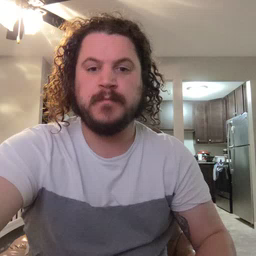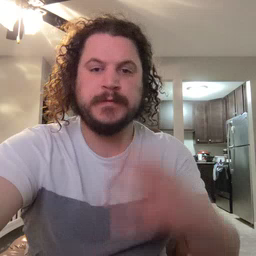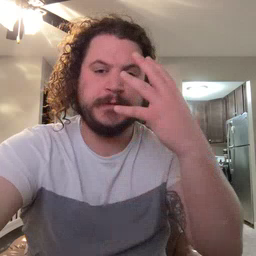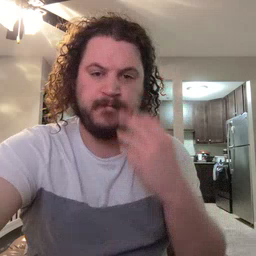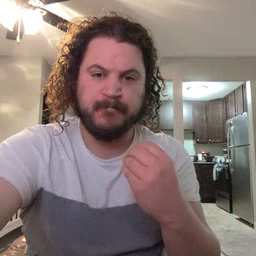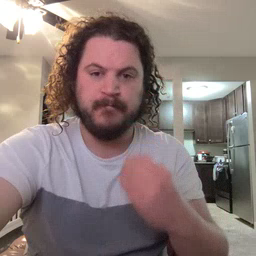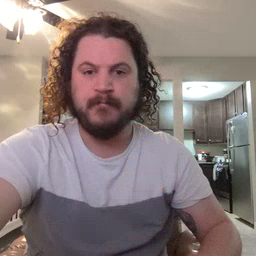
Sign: sleep